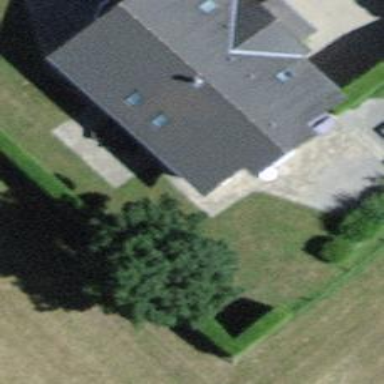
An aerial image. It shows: Residential building.